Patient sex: M
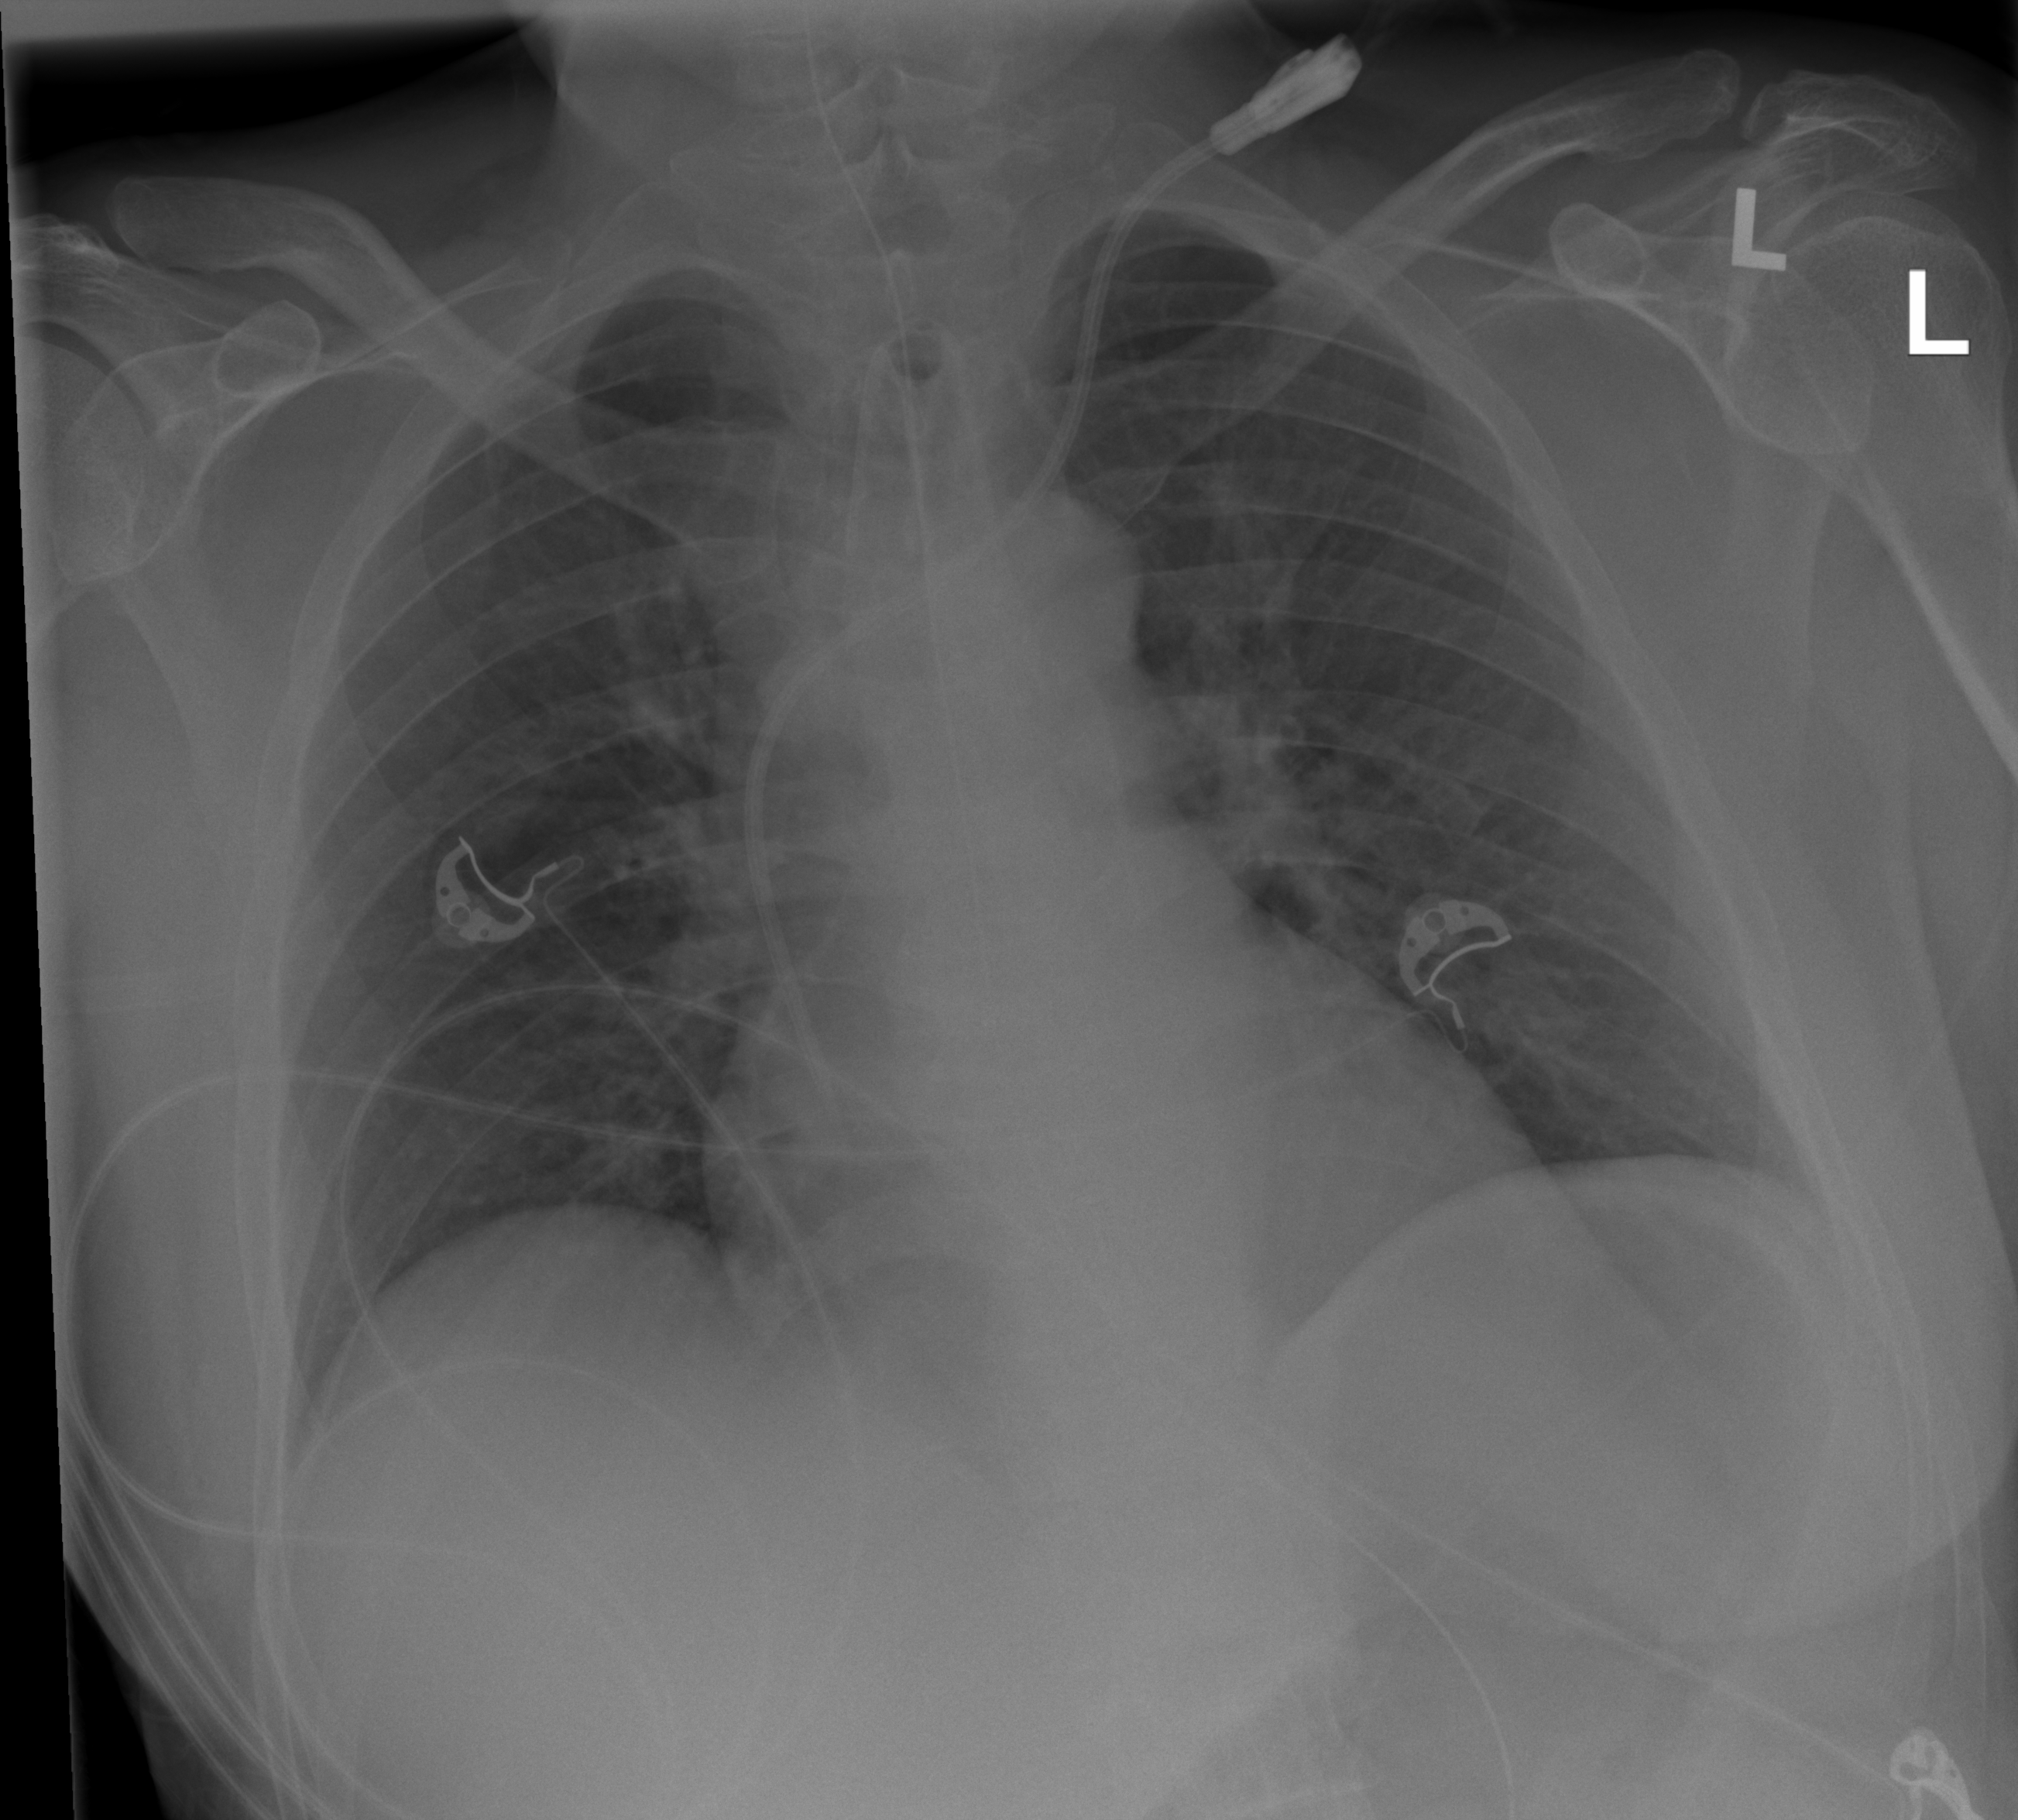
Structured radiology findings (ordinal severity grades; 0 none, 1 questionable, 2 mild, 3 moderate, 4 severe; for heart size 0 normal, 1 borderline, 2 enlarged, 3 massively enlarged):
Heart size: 2
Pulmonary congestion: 2
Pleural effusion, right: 0
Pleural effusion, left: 0
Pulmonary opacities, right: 1
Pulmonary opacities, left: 1
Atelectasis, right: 0
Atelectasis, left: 0